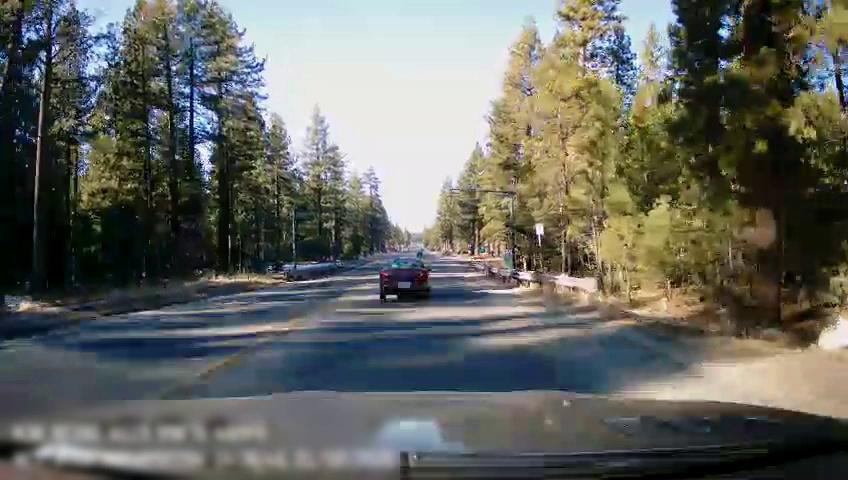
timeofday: Day
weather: Sunny
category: Drivable Space
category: Vehicles | Car
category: Lanes | Opposite Lane
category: Lanes | Current Lane